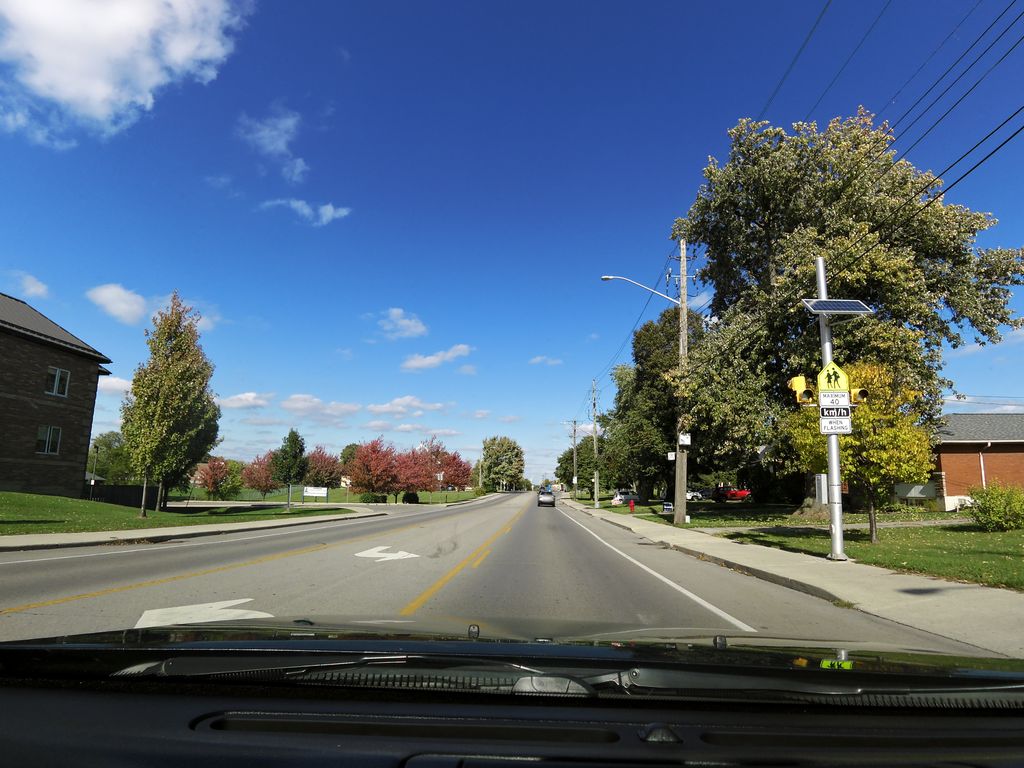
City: hamilton